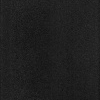
Atmospheric dust classification: dusty